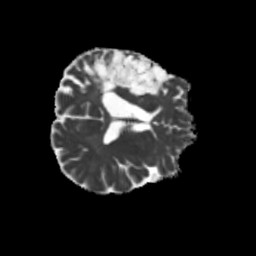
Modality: MD
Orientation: axial
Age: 54
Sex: male
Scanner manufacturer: siemens
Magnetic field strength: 3 T
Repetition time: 5.25 s
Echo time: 0.08 s